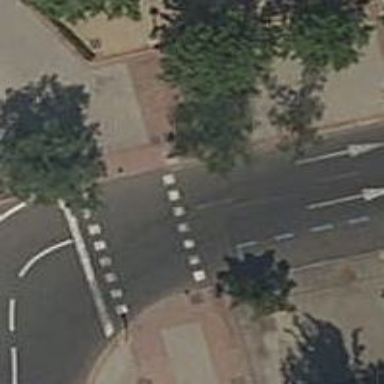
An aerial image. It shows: Road crossing with traffic signals.